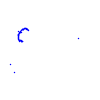
Particle: proton